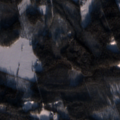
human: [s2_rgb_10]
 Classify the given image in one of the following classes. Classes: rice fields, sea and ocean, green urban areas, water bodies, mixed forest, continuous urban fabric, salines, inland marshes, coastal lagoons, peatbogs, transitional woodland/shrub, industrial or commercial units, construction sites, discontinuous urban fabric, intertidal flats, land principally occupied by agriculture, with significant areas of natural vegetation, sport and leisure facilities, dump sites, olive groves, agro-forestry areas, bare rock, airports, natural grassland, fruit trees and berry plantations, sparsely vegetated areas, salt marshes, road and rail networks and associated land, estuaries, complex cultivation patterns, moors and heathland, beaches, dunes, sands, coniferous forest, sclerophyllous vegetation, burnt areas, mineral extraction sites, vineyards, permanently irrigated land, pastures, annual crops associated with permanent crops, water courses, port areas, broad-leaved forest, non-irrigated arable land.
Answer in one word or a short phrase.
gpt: coniferous forest, mixed forest